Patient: sex M, age 48
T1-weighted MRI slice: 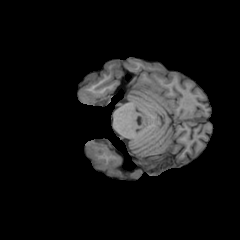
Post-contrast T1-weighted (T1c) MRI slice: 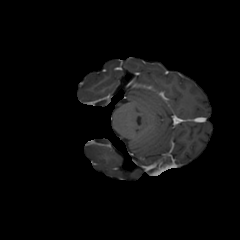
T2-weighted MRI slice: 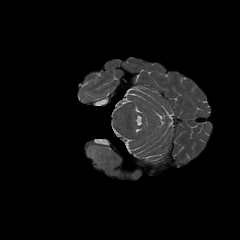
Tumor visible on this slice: yes
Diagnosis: Glioblastoma, IDH-wildtype
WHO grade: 4